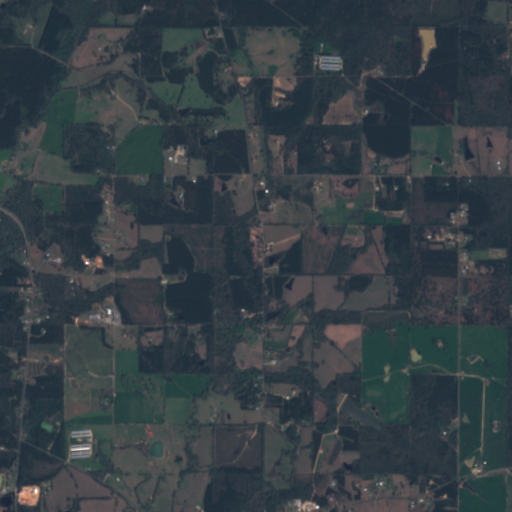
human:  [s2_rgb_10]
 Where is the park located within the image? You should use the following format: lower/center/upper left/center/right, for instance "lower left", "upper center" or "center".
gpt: The park is located in the center left of the image.
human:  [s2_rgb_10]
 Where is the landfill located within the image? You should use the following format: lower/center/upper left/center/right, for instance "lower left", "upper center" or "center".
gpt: There is no landfill in the image.